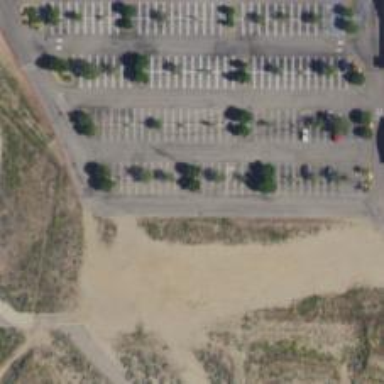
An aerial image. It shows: Parking space is available.